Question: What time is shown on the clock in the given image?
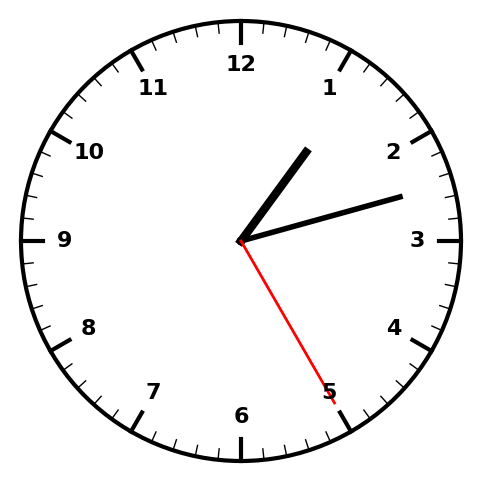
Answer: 01:12:25